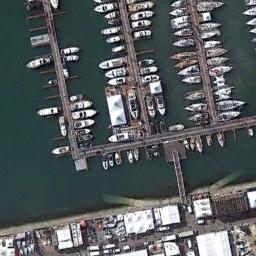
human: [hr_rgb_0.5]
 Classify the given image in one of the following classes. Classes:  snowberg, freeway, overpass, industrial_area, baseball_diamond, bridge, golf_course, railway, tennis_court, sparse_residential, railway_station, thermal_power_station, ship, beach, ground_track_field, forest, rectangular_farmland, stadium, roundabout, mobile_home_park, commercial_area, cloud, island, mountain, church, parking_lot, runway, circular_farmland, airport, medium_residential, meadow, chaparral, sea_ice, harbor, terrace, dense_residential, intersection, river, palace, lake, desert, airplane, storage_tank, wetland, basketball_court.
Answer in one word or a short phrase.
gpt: harbor